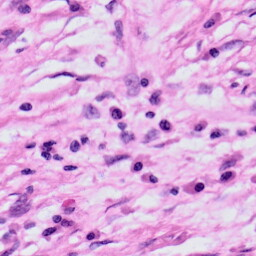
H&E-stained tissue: Skin